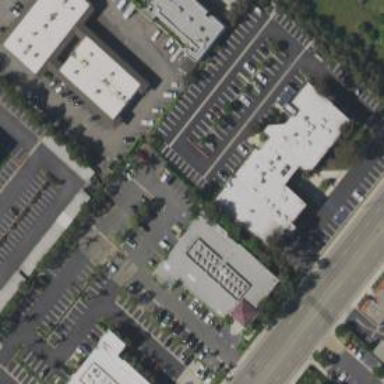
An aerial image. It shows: Commercial area.